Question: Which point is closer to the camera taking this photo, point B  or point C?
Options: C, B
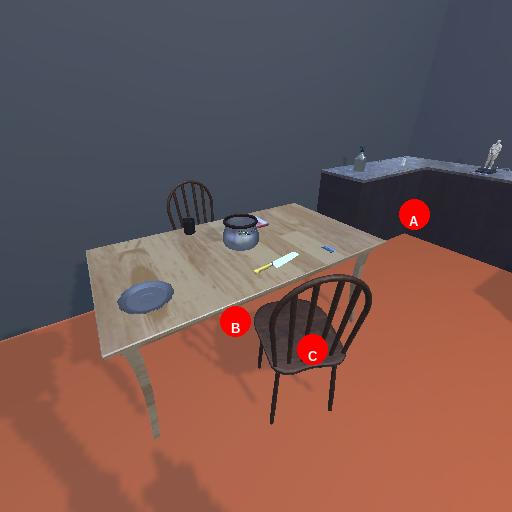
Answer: C